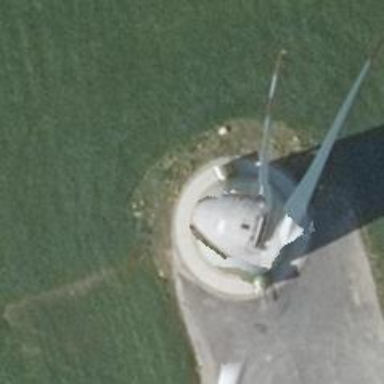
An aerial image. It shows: Wind generator powered by wind. The generator type is horizontal axis and it uses wind turbines.